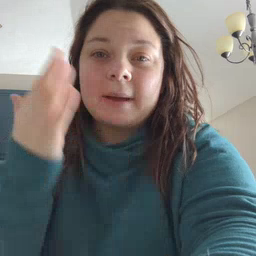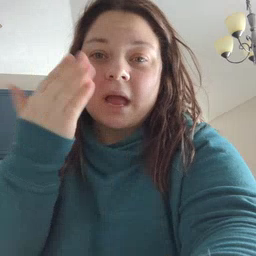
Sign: bedroom